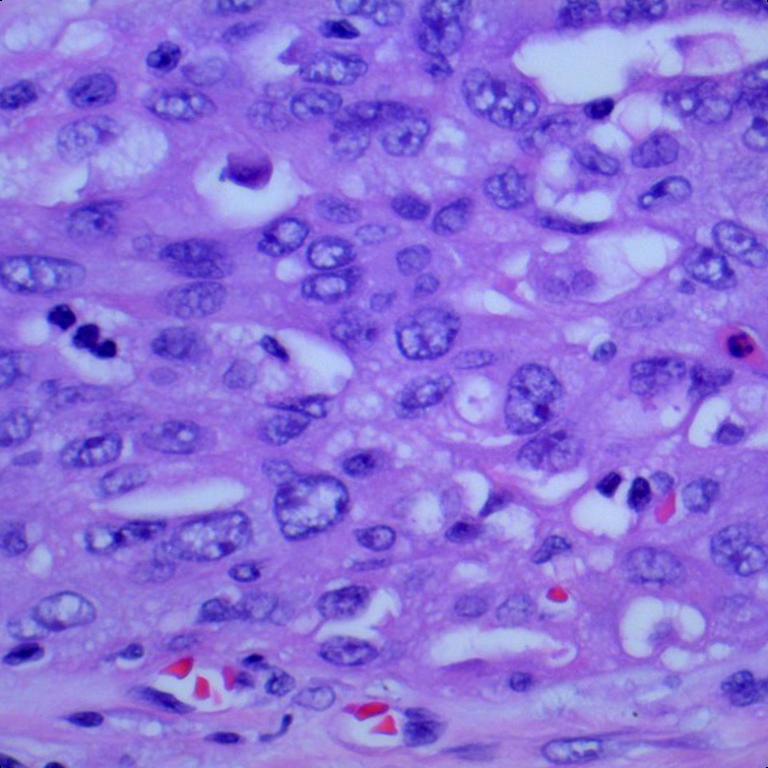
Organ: lung
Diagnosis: adenocarcinomas